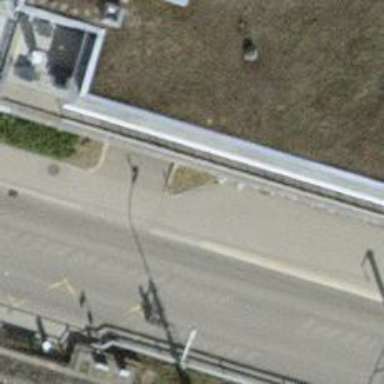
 serving as platform for public transportation."